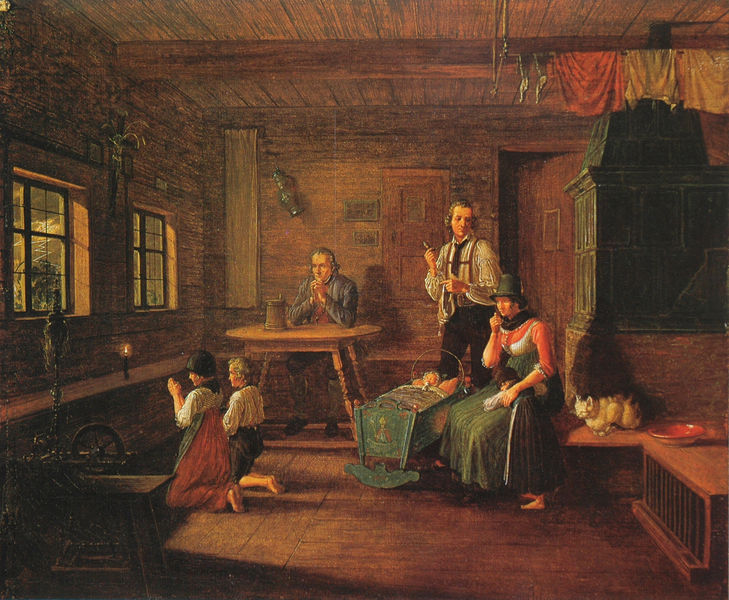
Titel: Bauernfamilie während eines Gewitters in der Stube
Künstler: Lorenzo Quaglio
Standort: München
Institution: Bayerische Staatsgemäldesammlungen
Schlagwörter: gemälde, mann, schatten, weiß, grün, menschen, mädchen, sitzen, wäsche, braun, fenster, frau, glas, holz, hut, kleid, lampe, licht, männer, tisch, tür, zimmer, haus, rot, tuch, haube, rock, hemd, jacke, schüssel, teller, trauer, innenraum, öl, boden, interieur, decke, familie, kind, mutter, vater, traurig, bauern, kamin, kinder, ofen, krug, bilder, trocknen, wäscheleine, hemden, türe, baby, bank, dielen, füsse, schemel, rad, wolle, halstuch, kerze, balken, stube, junge, bauer, katze, strümpfe, barfuss, bierkrug, flamme, knien, holzdecke, kachel, beten, gebet, tracht, biedermeier, fensterglas, glasfenster, hosenträger, gedenken, sitzbank, opa, holzbalken, kachelofen, spindel, spinnrad, bauernstube, säugling, webstuhl, wiege, nachtgebet, wohnraum, krachlederne, abendgebet, ofenbank, schattten, nähmaschine, spinrad, beschaulich, gebetz, mtter, oma ist gestorben, ofe, kachelofen aner spinnrad, vier menschen, zigarette rauchen, fater